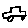
Label: car